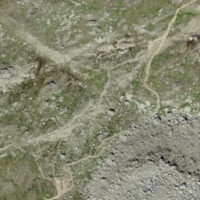
EUNIS habitat code: 31
Species observed at this site:
Androsace alpina